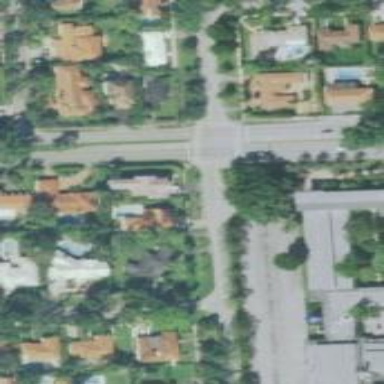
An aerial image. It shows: Marked road crossing.